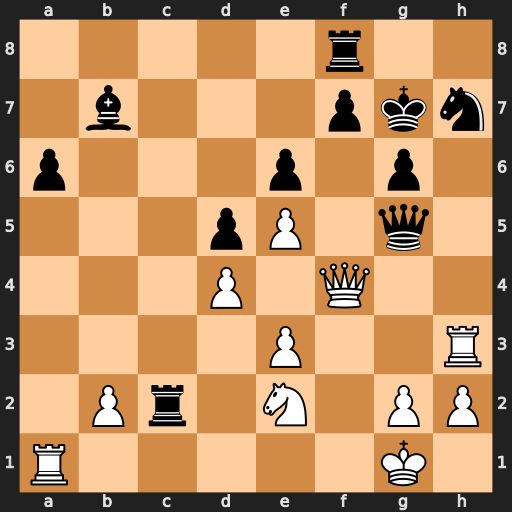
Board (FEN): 5r2/1b3pkn/p3p1p1/3pP1q1/3P1Q2/4P2R/1Pr1N1PP/R5K1
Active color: w
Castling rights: -
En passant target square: -
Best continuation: Rxh7+ Kxh7 Qxg5